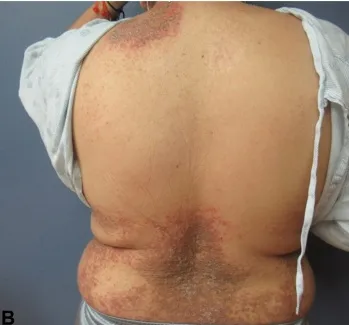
A, B, Presentation at initial visit pretreatment.
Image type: medical_photograph (skin_photograph)